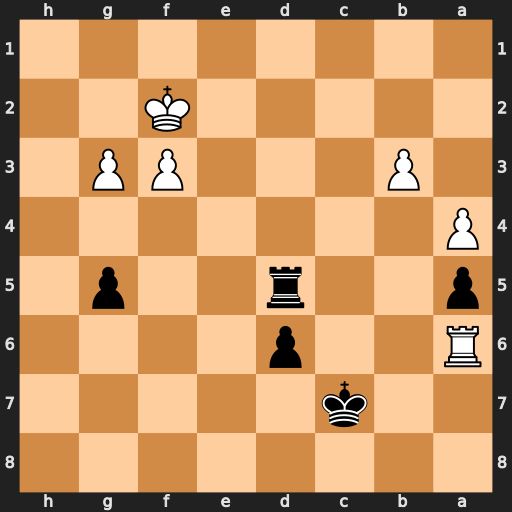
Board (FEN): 8/2k5/R2p4/p2r2p1/P7/1P3PP1/5K2/8
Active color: b
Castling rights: -
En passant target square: -
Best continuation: Kb7 Rxa5 Rxa5